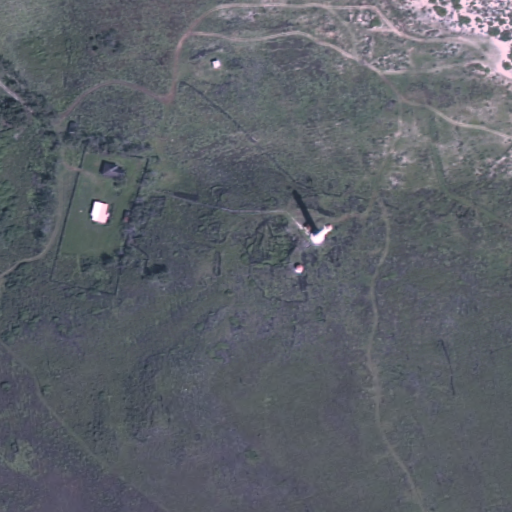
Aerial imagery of mountain in Hawaii named Ki‘ikolu containing only unknown